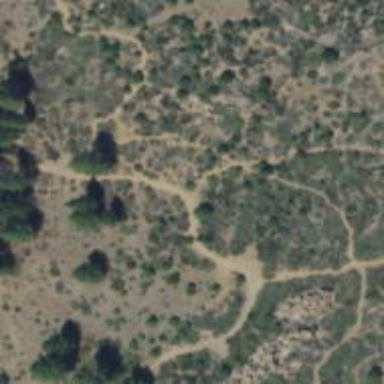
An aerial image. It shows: Path with excellent visibility for trail.